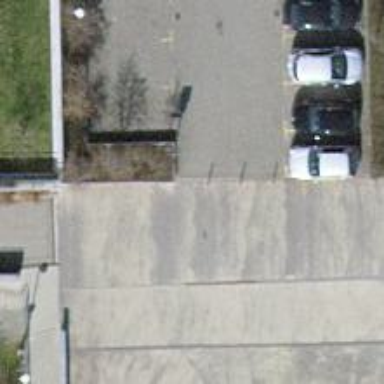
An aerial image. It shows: Bollard.